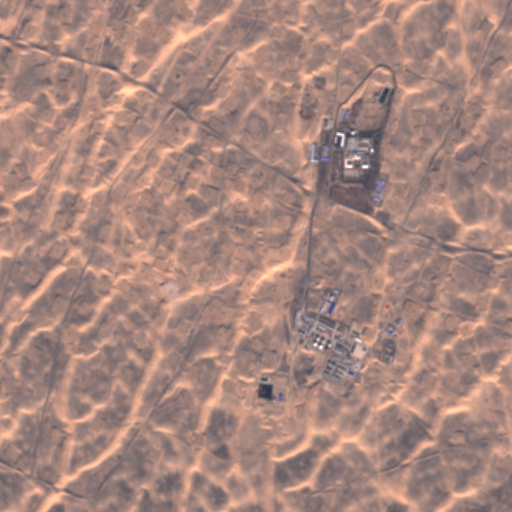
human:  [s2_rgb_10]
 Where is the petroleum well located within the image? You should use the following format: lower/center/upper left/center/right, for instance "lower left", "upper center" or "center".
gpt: The petroleum well is located in the center right of the image.
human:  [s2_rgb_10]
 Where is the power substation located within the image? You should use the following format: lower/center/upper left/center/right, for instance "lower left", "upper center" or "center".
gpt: The power substation is located in the center right of the image.
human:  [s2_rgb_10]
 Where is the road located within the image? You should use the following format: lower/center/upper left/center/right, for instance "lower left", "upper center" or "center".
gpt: There is no road in the image.